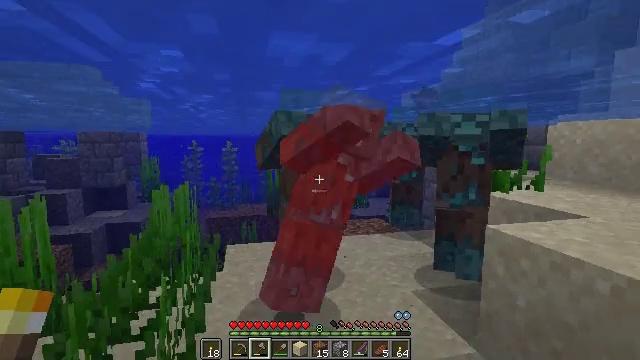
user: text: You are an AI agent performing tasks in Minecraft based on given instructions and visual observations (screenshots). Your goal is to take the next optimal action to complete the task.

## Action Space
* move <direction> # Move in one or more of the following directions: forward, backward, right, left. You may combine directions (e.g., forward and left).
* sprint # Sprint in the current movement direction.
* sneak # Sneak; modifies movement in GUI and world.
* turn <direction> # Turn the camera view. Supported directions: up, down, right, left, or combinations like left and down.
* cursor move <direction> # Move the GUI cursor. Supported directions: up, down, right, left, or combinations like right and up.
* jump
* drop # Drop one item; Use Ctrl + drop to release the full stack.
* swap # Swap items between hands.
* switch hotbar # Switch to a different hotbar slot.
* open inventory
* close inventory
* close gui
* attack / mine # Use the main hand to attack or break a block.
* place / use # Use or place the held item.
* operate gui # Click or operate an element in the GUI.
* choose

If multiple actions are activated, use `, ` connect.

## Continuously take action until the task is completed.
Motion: motion action
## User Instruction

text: Combat the drowned.
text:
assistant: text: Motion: no_op